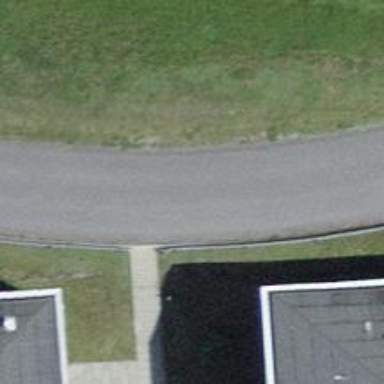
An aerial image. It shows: Concrete path.